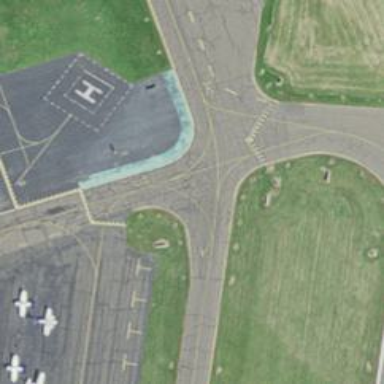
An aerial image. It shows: View of taxiway at the airport.